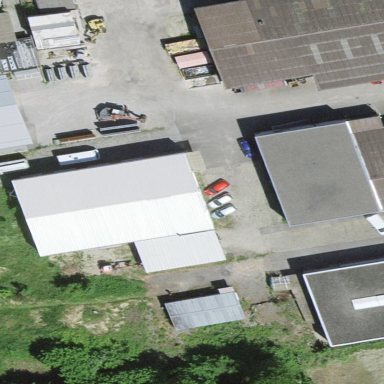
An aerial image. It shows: Warehouse building.